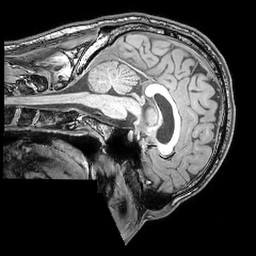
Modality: T1w
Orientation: sagittal
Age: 34
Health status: ill
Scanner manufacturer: philips
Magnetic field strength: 3 T
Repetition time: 0.007 s
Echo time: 0.0035 s